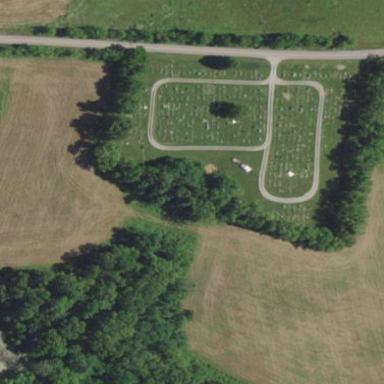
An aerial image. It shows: Cemetery.